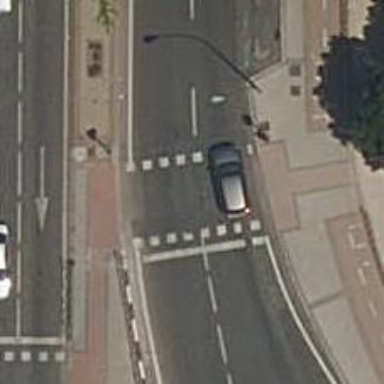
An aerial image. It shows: Traffic signals at road crossing.